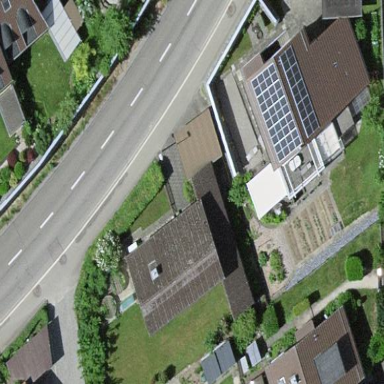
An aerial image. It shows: Simple and straightforward house.